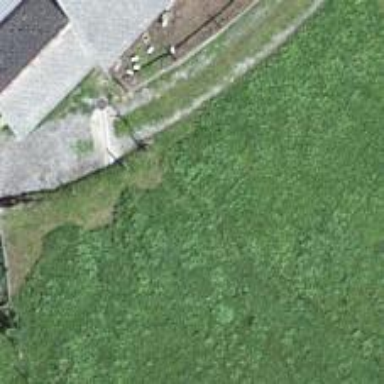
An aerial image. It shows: Path.